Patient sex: M
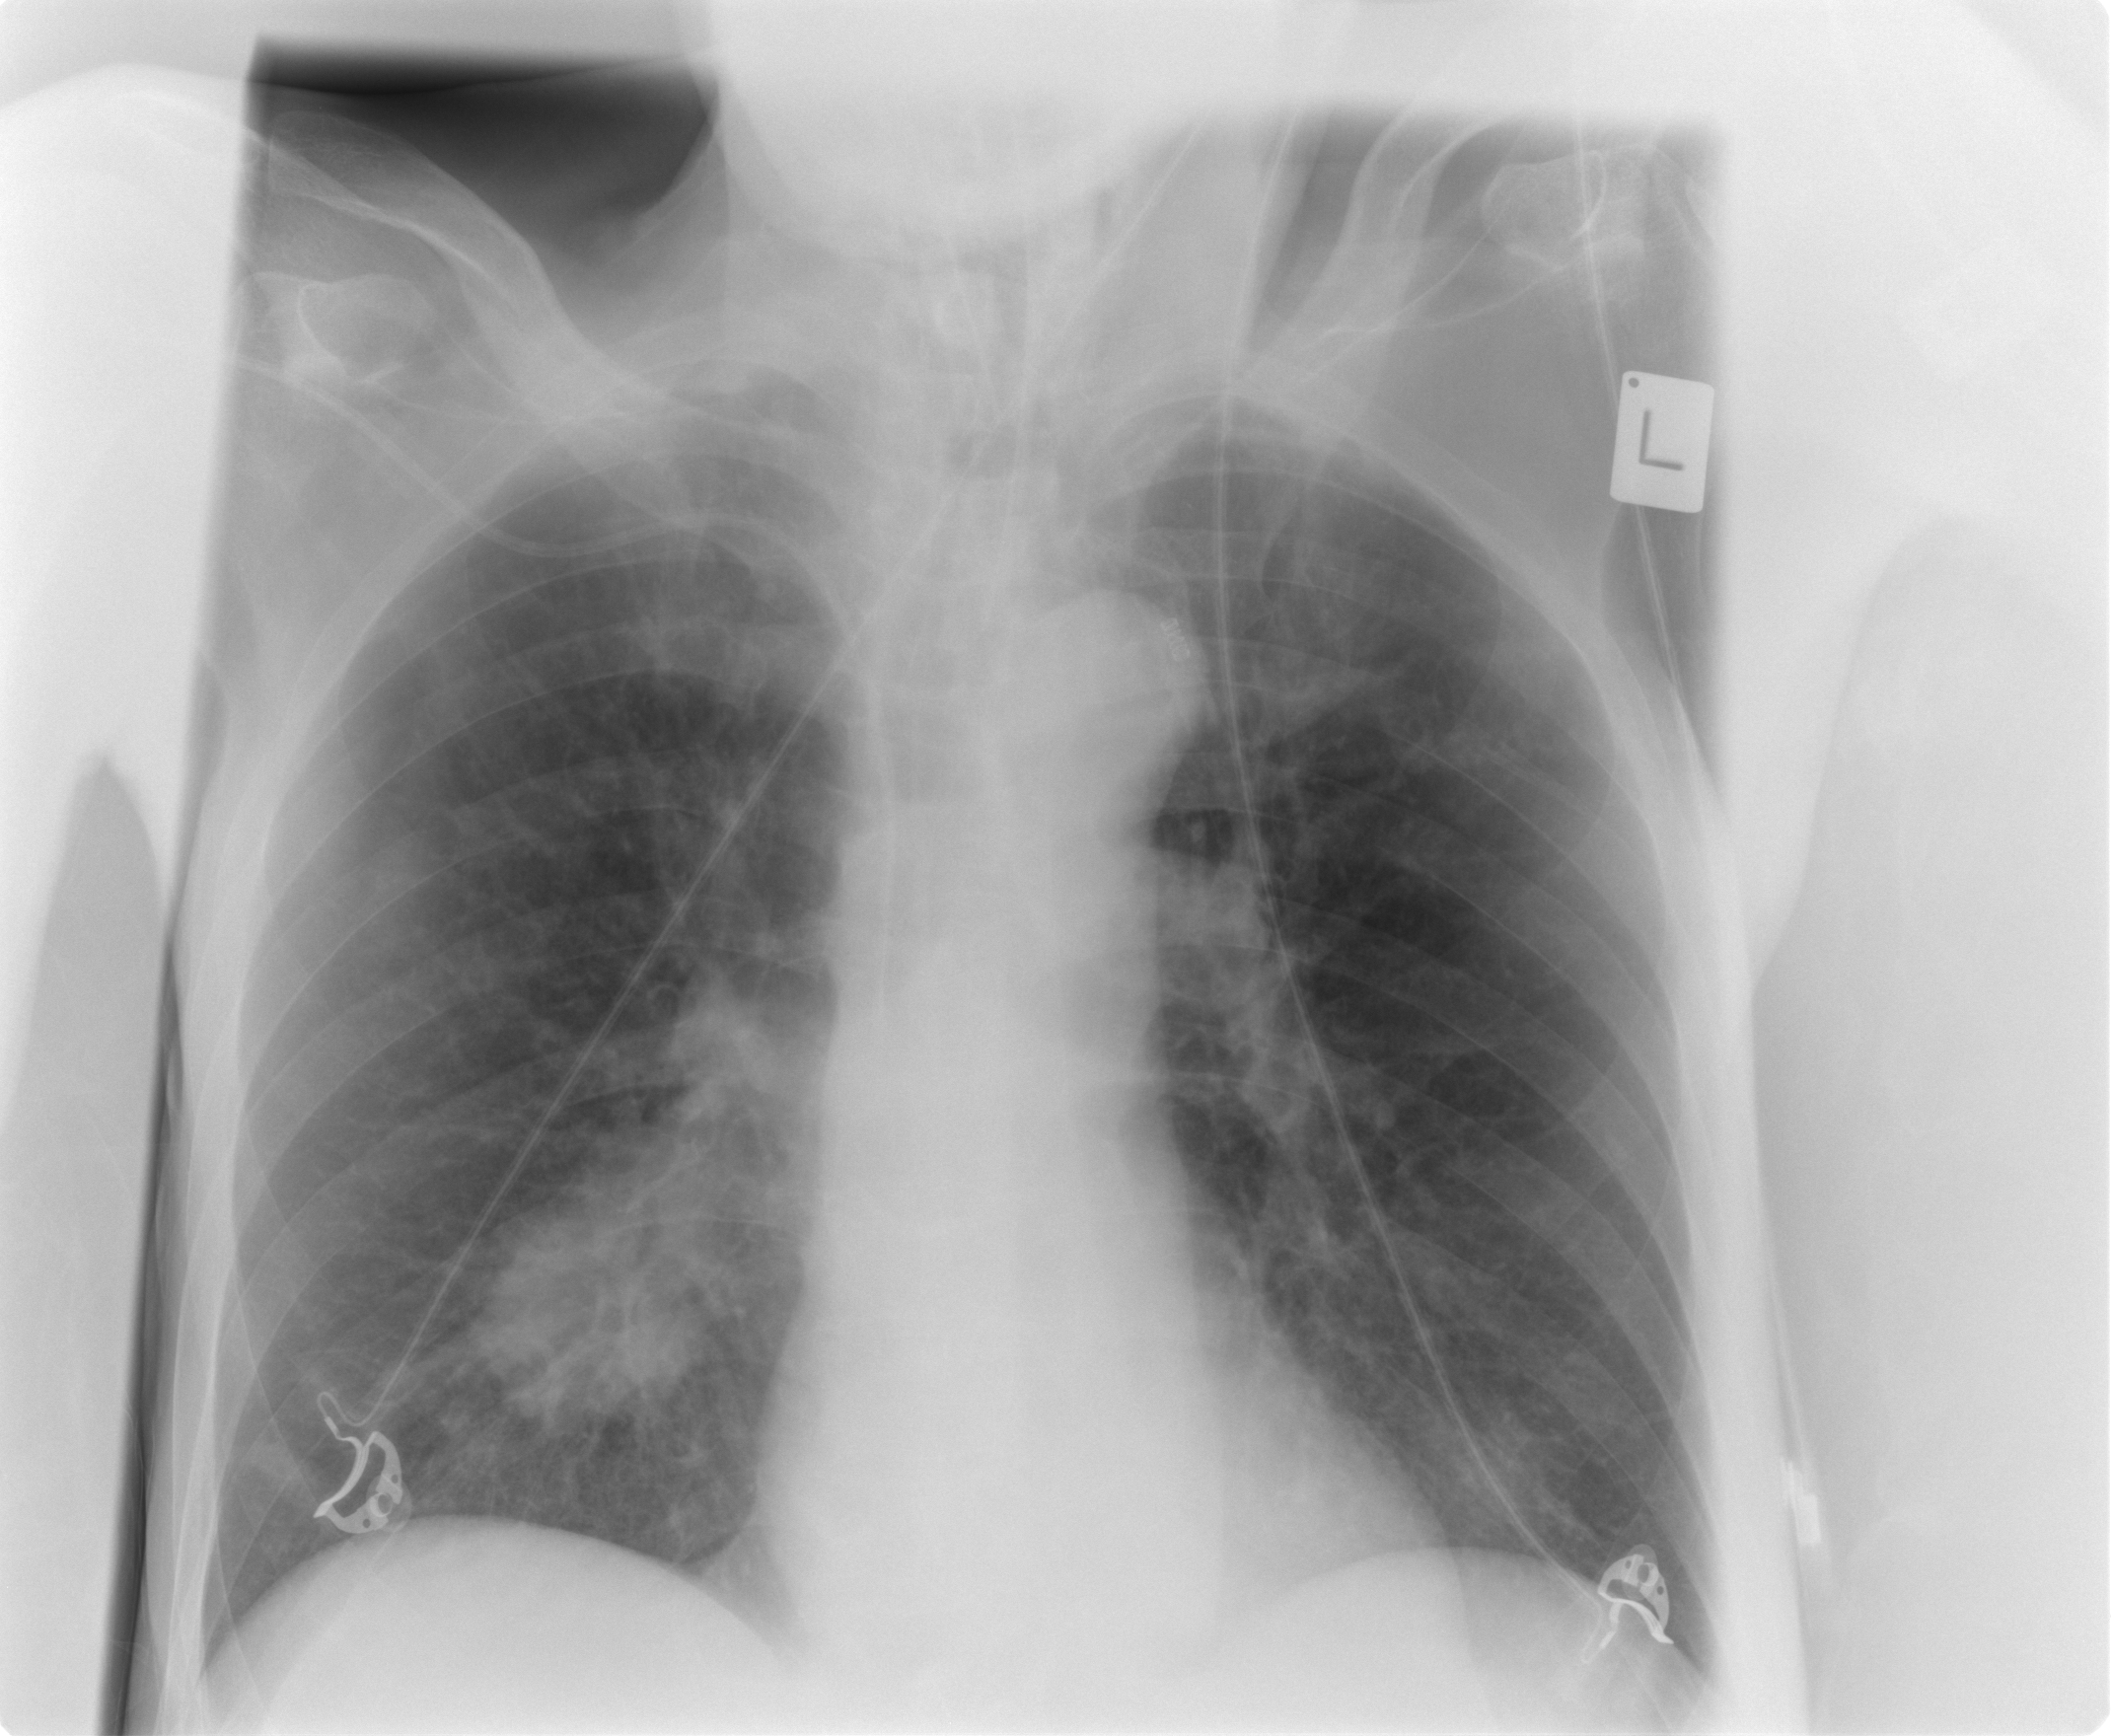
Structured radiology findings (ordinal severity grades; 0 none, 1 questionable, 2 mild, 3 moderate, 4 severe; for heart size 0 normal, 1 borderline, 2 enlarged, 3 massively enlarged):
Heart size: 0
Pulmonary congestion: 0
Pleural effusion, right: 0
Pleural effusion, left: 0
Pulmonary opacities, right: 0
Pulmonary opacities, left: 0
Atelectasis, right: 0
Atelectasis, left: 2